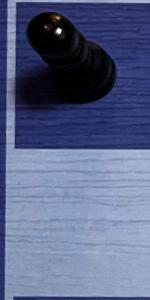
Label: Empty